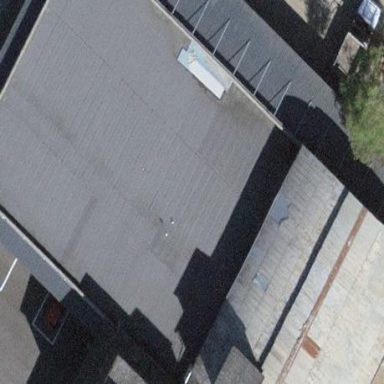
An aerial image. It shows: Industrial building.